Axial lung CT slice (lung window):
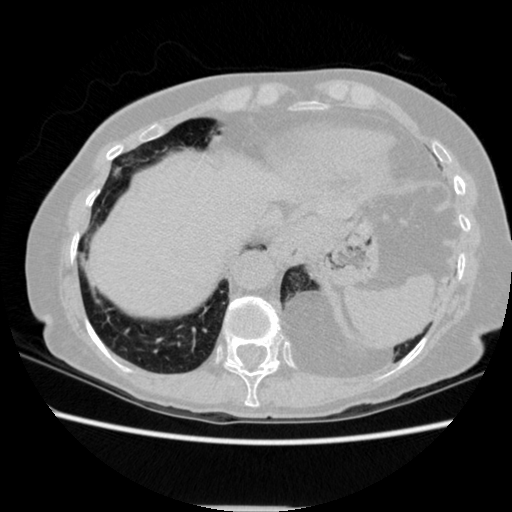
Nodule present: no